Field crop: tomato
Growth stage: 2
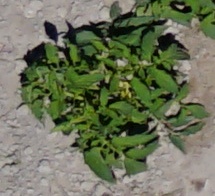
Species: tomato